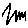
Label: zigzag